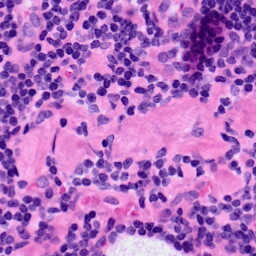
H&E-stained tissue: LymphNode